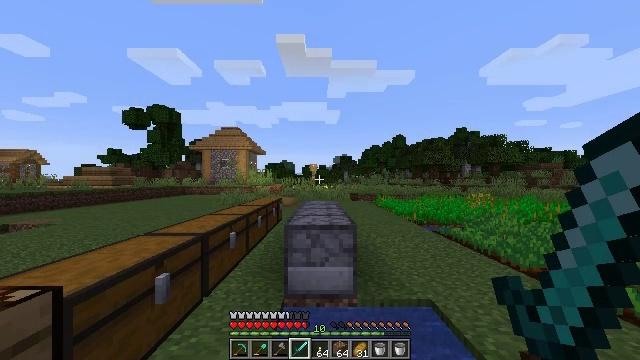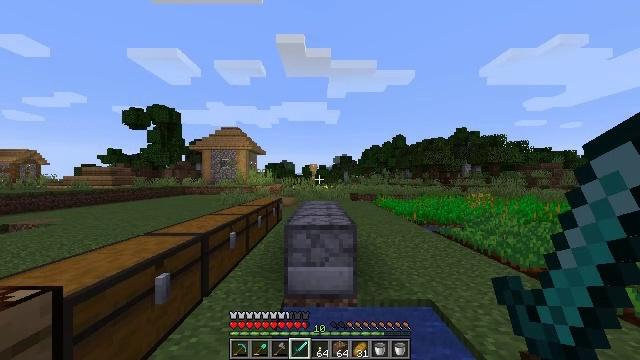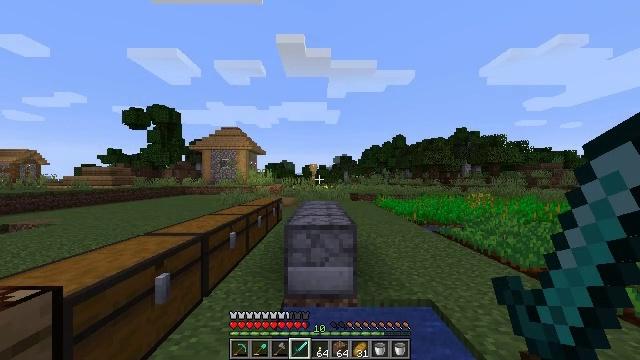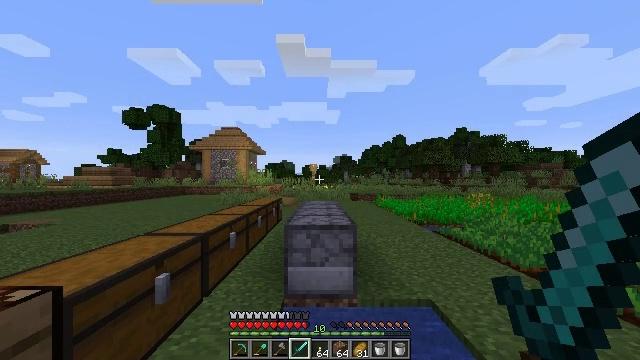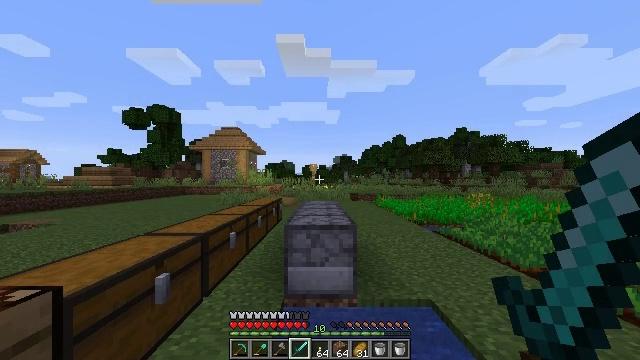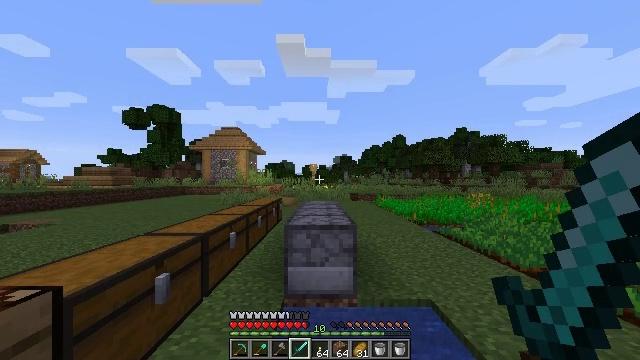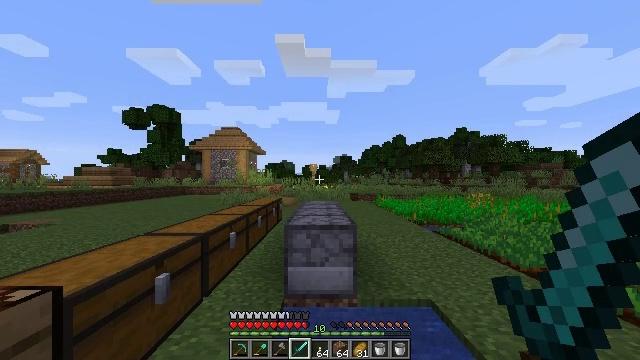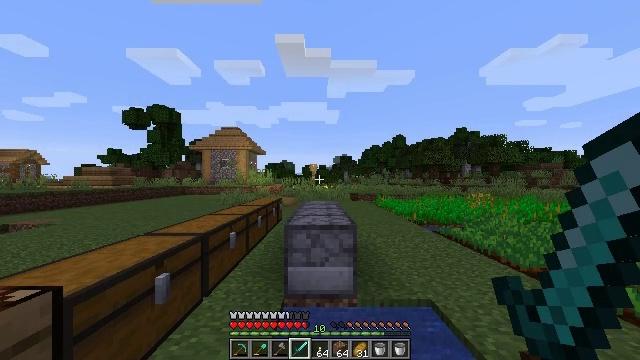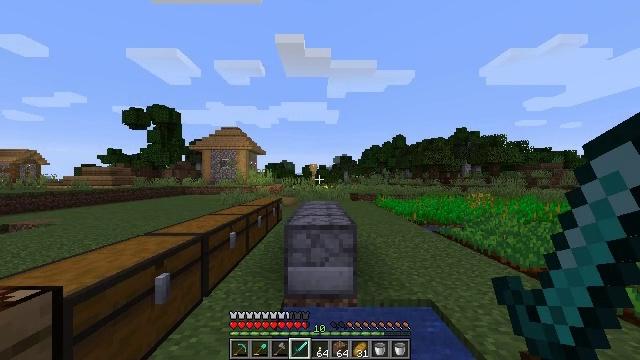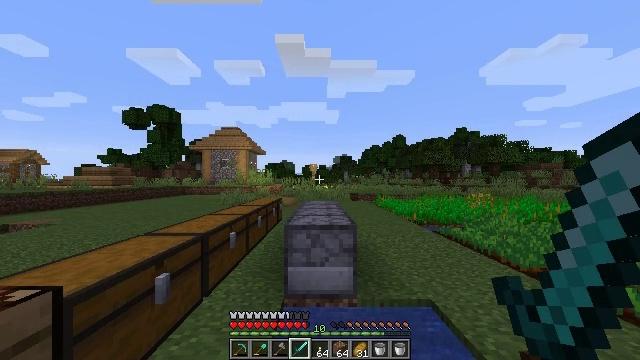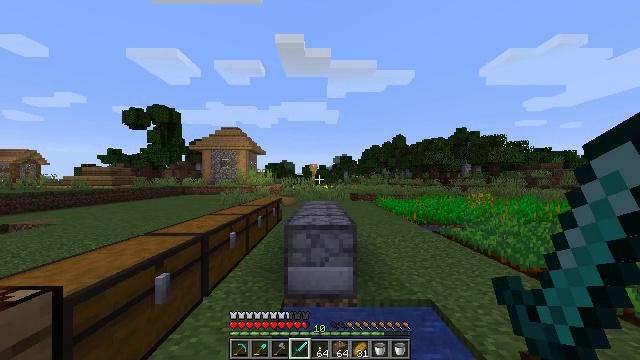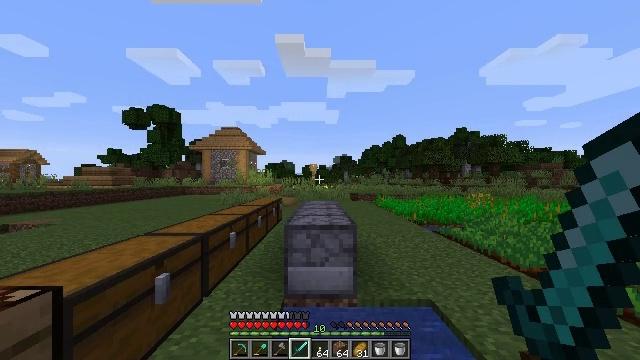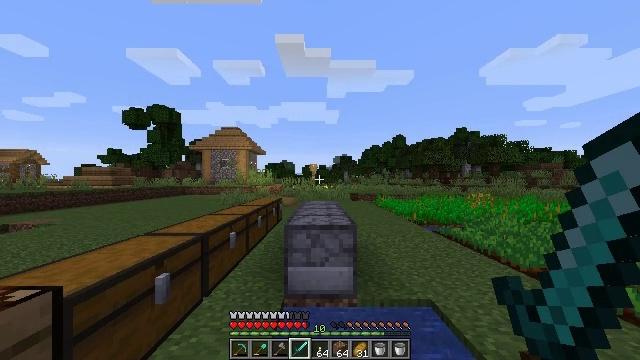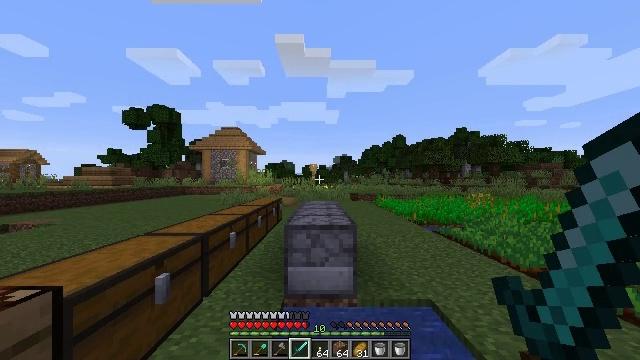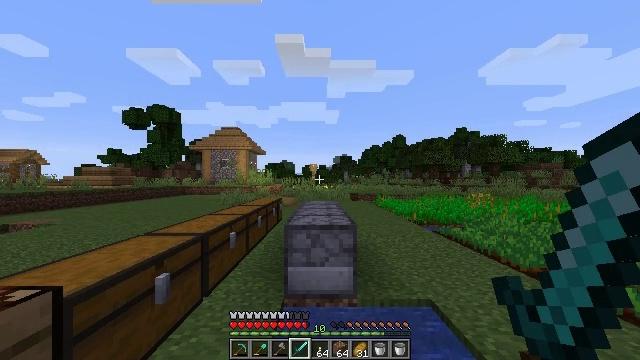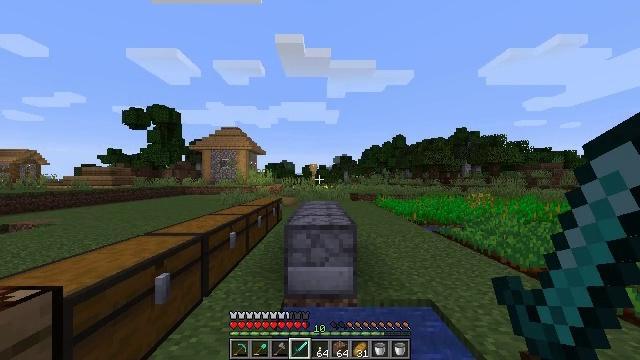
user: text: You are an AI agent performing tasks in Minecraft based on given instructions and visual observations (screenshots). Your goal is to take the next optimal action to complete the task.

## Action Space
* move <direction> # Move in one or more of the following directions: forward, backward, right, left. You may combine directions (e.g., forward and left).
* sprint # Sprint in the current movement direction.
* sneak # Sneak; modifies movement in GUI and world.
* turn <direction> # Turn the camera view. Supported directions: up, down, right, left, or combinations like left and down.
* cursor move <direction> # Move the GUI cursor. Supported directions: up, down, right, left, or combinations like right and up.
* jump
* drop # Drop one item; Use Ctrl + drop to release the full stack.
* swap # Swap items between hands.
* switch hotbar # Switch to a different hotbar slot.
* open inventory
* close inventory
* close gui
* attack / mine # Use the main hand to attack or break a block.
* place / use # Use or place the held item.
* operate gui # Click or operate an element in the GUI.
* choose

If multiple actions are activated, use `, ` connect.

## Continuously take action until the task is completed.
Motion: motion action
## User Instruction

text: Break the potato plant to gather potatoes.
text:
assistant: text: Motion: no_op
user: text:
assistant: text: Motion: no_op
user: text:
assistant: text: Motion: no_op
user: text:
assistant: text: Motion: no_op
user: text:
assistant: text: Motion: no_op
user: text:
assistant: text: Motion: no_op
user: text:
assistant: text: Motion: no_op
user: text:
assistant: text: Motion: no_op
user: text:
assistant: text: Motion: no_op
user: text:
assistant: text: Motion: no_op
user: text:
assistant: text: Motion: no_op
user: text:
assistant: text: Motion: no_op
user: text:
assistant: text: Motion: no_op
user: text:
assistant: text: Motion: no_op
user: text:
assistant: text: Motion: no_op
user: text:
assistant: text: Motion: no_op
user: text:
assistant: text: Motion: no_op
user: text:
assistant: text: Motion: no_op
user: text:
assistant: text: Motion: no_op
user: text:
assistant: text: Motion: no_op
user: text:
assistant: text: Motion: no_op
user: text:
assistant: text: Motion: no_op
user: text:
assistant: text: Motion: no_op
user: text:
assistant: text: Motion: no_op
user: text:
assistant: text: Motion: no_op
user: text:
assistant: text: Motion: no_op
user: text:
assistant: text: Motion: no_op
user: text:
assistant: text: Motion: no_op
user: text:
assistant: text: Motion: no_op
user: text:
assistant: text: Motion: no_op